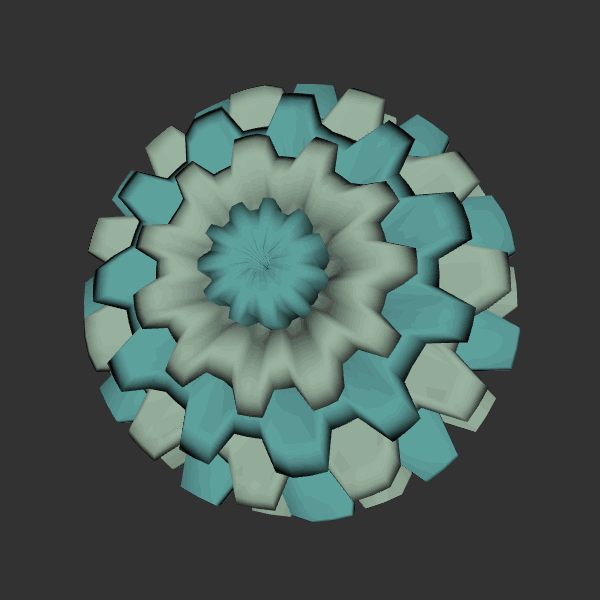
Background: dark